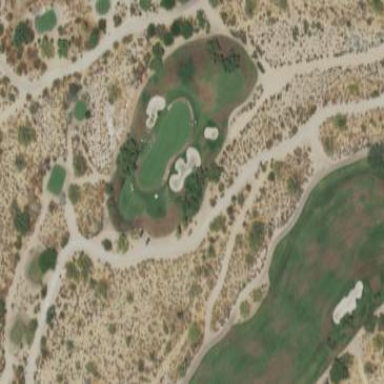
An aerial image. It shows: Grassy area designated as golf fairway.